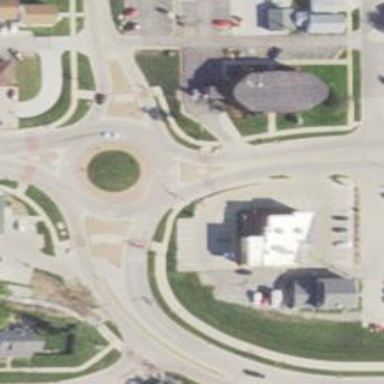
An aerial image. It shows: Roundabout on primary highway.